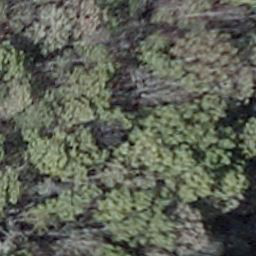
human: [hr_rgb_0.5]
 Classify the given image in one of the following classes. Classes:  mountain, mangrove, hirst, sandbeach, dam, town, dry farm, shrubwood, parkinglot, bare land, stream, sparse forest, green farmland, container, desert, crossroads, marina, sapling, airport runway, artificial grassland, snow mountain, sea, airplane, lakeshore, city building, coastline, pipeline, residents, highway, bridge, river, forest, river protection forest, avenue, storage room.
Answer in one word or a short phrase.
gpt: shrubwood